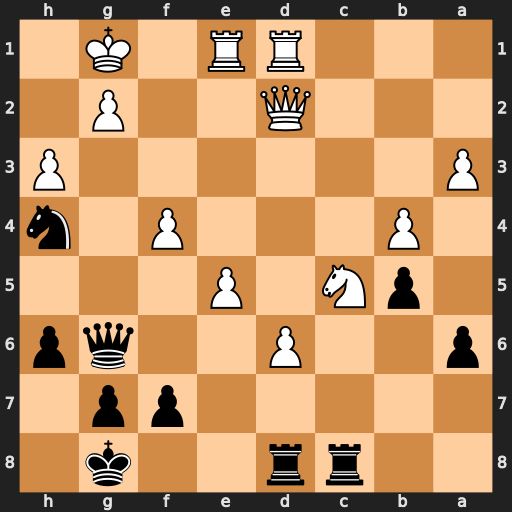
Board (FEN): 2rr2k1/5pp1/p2P2qp/1pN1P3/1P3P1n/P6P/3Q2P1/3RR1K1
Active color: b
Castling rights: -
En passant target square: -
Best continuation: Nf3+ Kh1 Nxd2